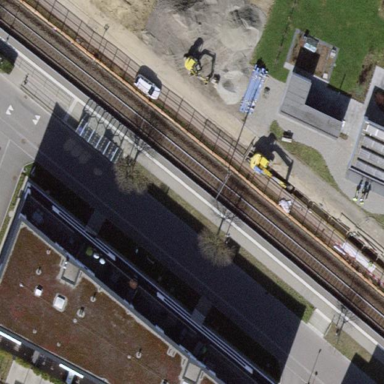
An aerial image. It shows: Platform for public transport and railway services.